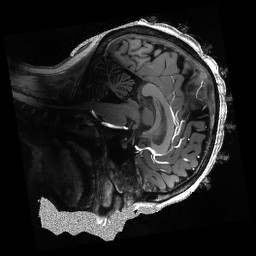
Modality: T1w
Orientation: sagittal
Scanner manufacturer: siemens
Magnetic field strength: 7 T
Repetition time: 3.82 s
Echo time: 0.00172 s